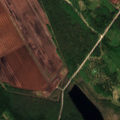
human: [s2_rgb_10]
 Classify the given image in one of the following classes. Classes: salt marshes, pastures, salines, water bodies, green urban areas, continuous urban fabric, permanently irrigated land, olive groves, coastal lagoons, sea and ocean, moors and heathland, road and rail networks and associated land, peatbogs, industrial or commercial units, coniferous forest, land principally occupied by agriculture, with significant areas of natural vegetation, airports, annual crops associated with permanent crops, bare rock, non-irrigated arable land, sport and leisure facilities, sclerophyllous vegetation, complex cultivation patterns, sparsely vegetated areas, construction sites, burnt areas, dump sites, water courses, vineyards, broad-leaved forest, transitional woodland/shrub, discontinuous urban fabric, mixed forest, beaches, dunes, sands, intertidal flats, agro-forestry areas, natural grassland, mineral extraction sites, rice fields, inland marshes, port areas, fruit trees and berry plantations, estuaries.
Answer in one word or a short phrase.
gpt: coniferous forest, mixed forest, peatbogs